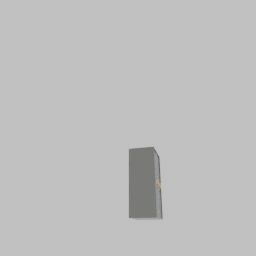
Label: furniture